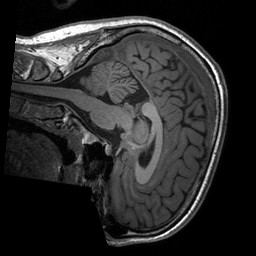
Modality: T1w
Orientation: sagittal
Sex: male
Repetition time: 1.95 s
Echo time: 0.026 s